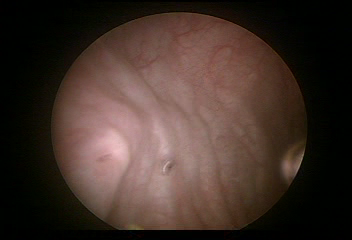
Modality: WLC
Class: Anatomical landmarks
Subclass: UreteralOrifice
Bladder cancer association: No
Annotated structures: Right ureteral orifice